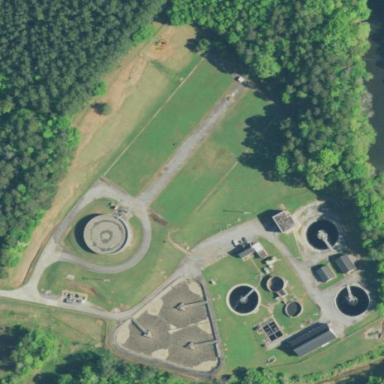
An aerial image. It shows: View of wastewater plant.